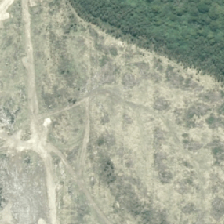
Land cover: harvested_forest